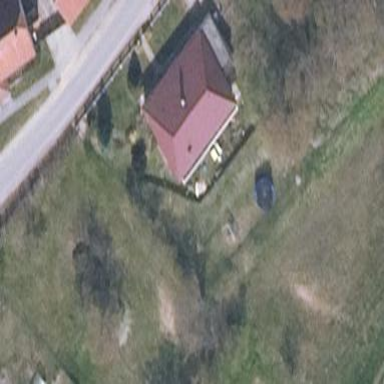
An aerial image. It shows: House with half-hipped roof shape.